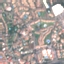
Land use / land cover: Residential